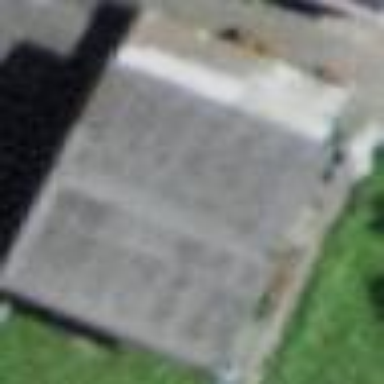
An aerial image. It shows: Garage.